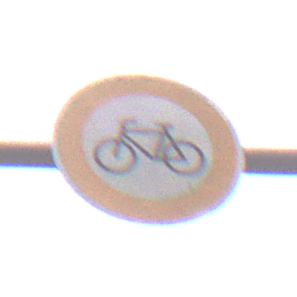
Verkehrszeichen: VerbotRadverkehr
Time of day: MorningAfternoon
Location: Outdoor (Urban)
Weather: Overcast
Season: NotSpecified
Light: Natural